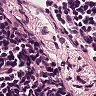
Metastatic tissue present: no